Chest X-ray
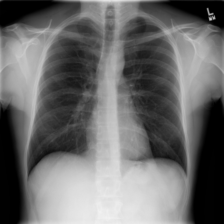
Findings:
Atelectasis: negative
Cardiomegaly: negative
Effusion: negative
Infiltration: negative
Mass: negative
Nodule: negative
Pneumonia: negative
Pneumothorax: negative
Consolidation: negative
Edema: negative
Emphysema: negative
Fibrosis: negative
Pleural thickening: negative
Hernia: negative